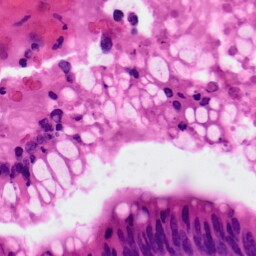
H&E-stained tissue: Colon